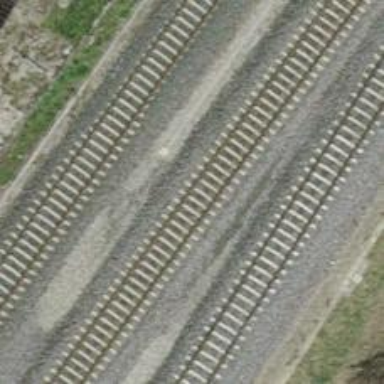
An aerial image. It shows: Single-track electrified railway with contact line.